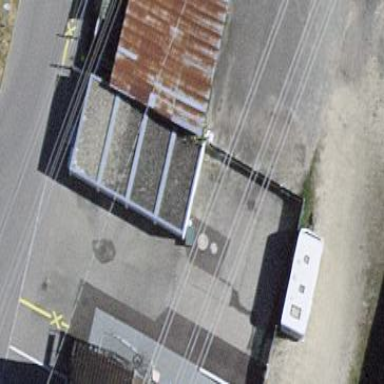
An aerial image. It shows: Garage building.